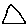
Label: triangle